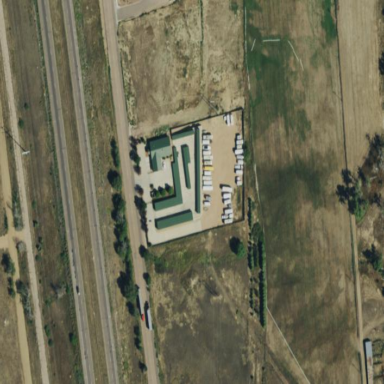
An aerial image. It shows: Storage rental shop.